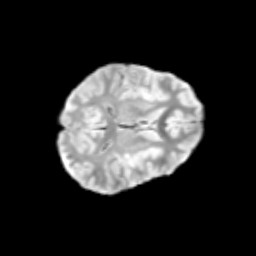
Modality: T2w
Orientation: axial
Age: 12
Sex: male
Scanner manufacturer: siemens
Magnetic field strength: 3 T
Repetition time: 3.8 s
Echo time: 0.07 s